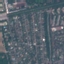
Land use / land cover class: Residential